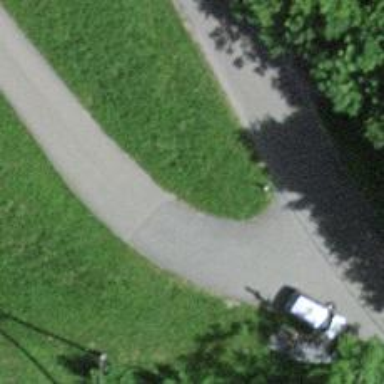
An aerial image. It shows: Bench.